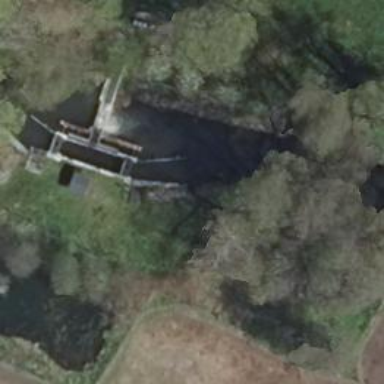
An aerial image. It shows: Lock gate along waterway.